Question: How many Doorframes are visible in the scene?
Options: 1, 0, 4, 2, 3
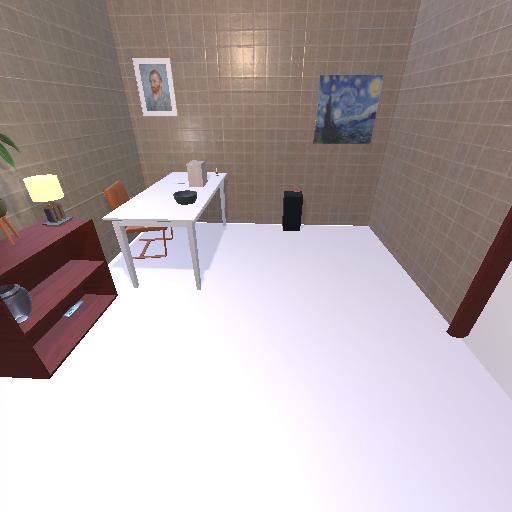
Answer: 1